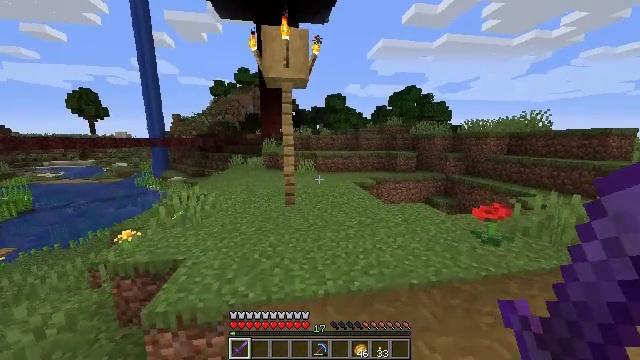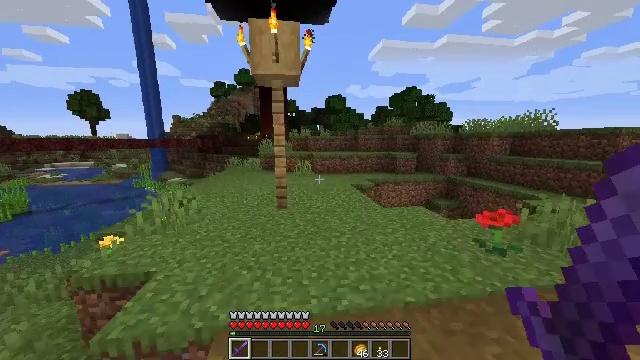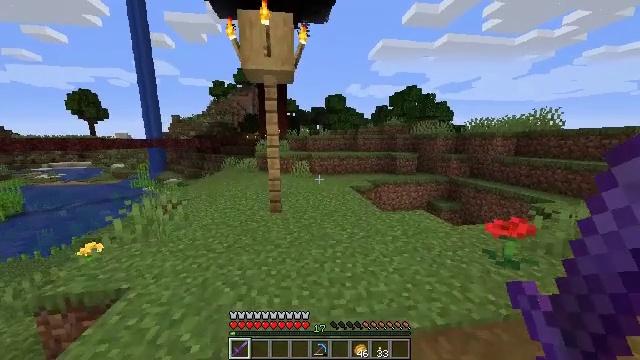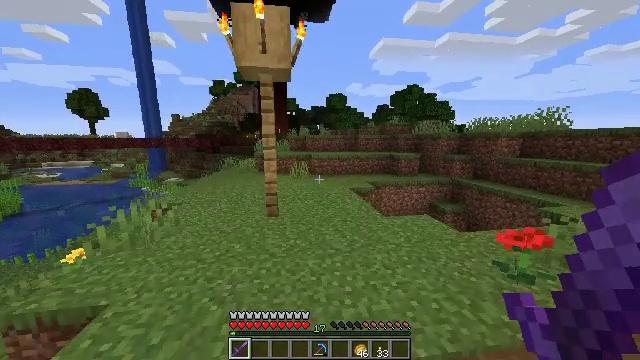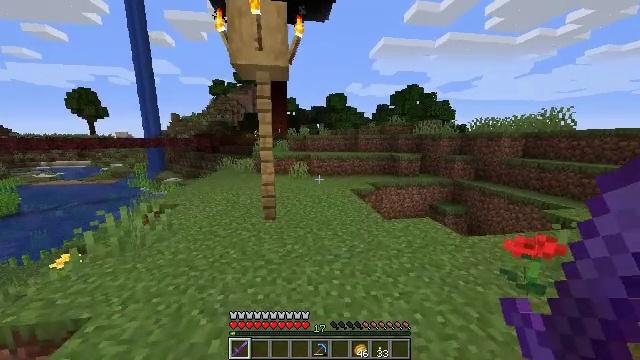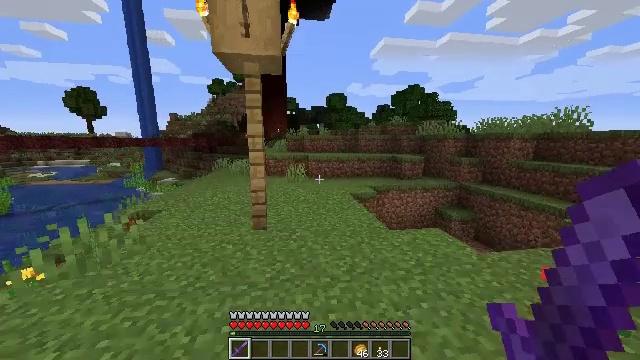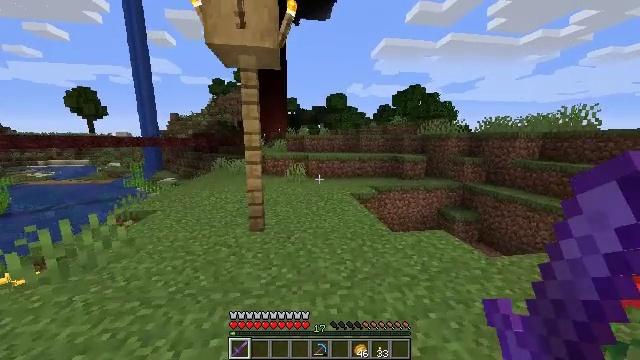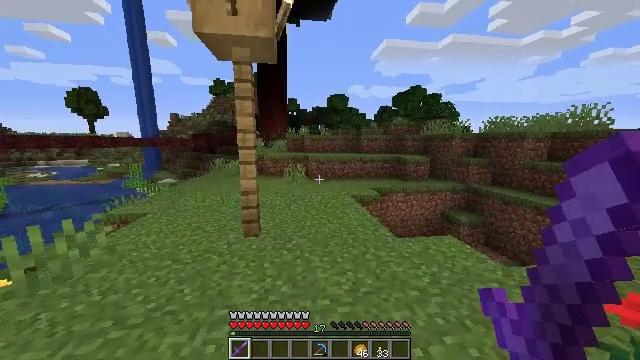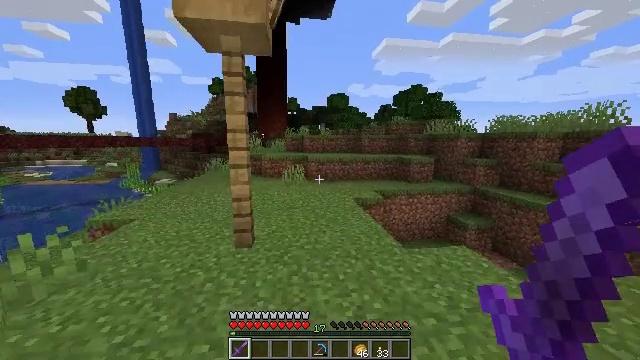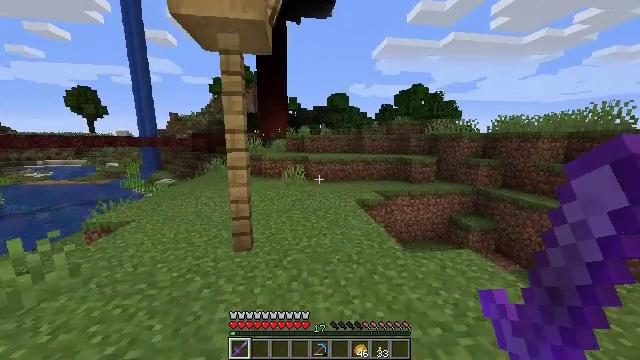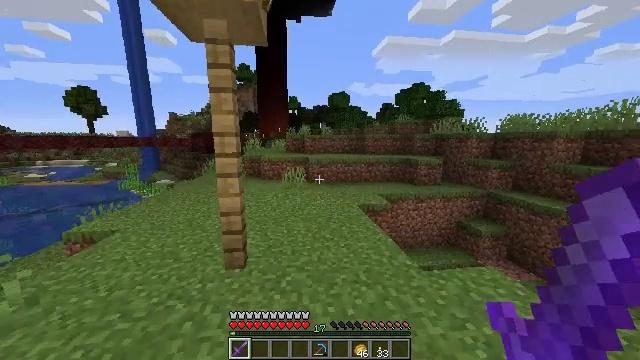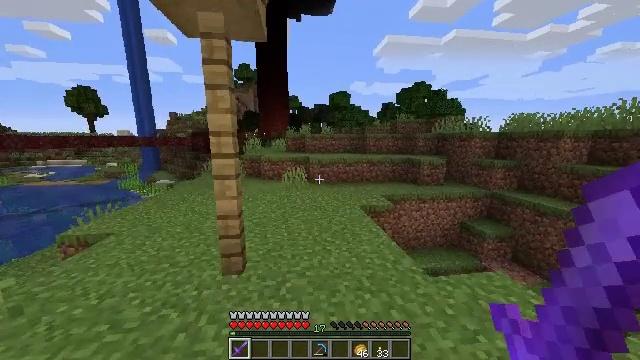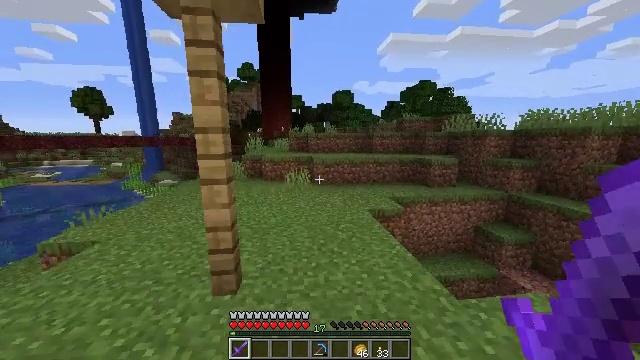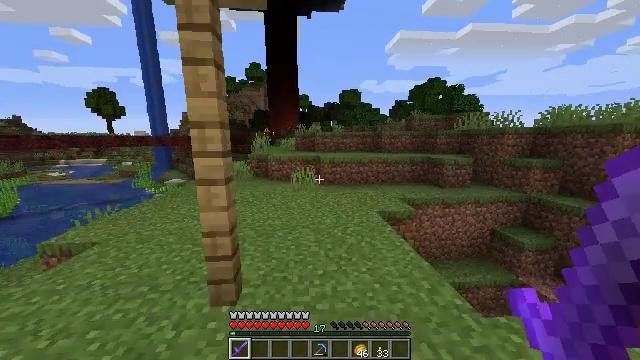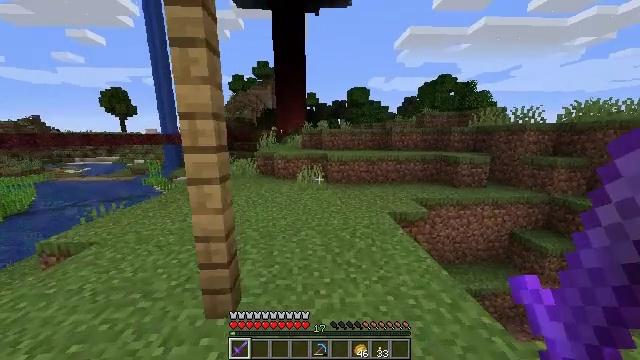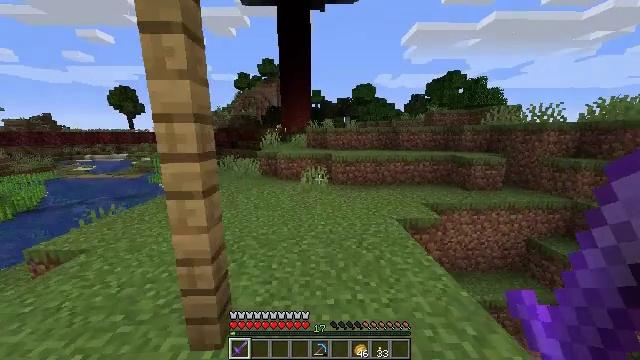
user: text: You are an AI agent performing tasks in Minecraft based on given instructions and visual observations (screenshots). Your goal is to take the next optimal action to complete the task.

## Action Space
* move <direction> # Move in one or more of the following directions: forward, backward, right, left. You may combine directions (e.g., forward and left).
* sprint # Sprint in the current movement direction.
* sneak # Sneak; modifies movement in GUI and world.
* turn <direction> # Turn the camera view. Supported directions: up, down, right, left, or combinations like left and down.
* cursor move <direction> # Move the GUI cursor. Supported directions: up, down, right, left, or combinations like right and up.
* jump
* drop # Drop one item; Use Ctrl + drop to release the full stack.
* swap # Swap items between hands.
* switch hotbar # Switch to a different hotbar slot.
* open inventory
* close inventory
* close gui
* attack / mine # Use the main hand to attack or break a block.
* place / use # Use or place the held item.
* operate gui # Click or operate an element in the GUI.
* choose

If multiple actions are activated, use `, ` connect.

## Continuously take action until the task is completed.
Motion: motion action
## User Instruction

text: Kill a zombie.
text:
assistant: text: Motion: move forward
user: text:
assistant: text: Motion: move forward
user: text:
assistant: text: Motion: move forward
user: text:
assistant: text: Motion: move forward
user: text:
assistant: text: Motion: move forward
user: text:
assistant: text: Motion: move forward
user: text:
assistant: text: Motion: move forward
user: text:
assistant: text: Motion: move forward
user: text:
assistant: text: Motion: move forward
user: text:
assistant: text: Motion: move forward
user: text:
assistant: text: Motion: move forward
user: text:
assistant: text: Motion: move forward
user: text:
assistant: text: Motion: move forward, turn left
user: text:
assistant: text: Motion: move forward, turn left
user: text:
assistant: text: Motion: move forward, turn left
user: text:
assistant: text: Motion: move forward, turn left
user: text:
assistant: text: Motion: move forward, turn left
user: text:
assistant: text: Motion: move forward, turn left
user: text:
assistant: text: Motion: move forward, turn left
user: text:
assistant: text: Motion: move forward
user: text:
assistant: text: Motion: move forward, turn left
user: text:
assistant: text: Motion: move forward, turn left
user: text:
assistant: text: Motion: move forward
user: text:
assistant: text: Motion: move forward
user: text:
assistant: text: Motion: move forward
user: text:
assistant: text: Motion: move forward
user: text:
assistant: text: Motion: move forward
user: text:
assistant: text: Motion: move forward
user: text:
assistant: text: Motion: move forward
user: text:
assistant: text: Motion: move forward